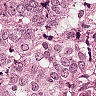
Metastatic tissue present: yes